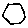
Label: hexagon